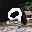
Label: 9